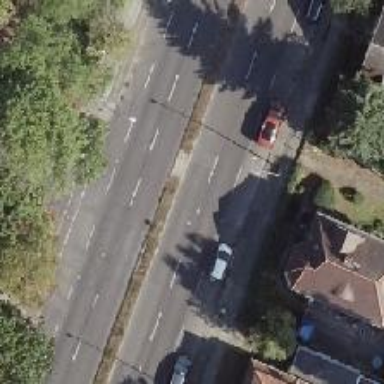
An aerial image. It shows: Unmarked footway crossing with traffic island.